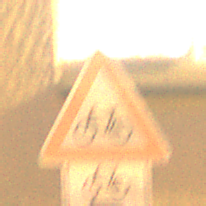
Verkehrszeichen: RadverkehrRechts
Zusatzzeichen unten: RichtungsangabeDurchPfeile9
Umgebung: Outdoor, Urban
Tageszeit: Night
Wetter: Clear
Licht: Artificial
Jahreszeit: NotSpecified
Kontrast: HighContrast